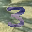
Label: 3